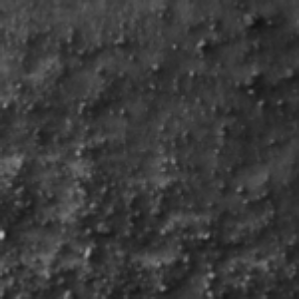
Label: frost